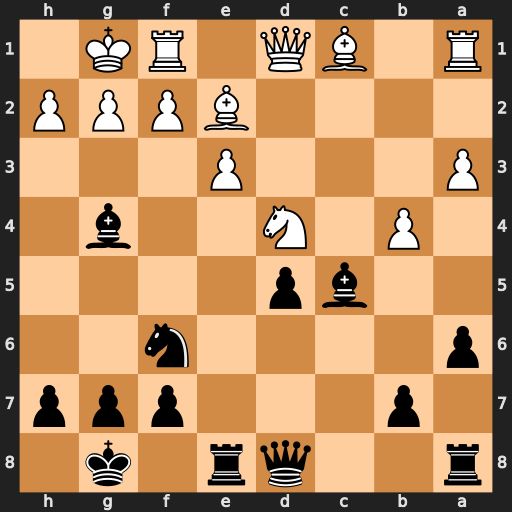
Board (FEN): r2qr1k1/1p3ppp/p4n2/2bp4/1P1N2b1/P3P3/4BPPP/R1BQ1RK1
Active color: b
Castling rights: -
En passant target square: -
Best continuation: Bxd4 Qxd4 Bxe2